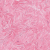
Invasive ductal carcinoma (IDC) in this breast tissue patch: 0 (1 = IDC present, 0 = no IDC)